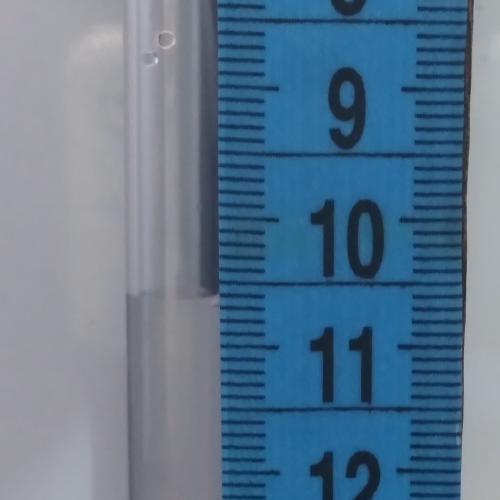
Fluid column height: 10.6 cm